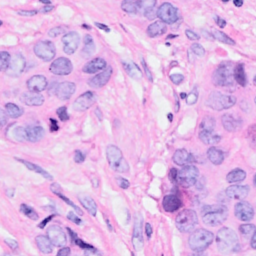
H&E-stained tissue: Breast